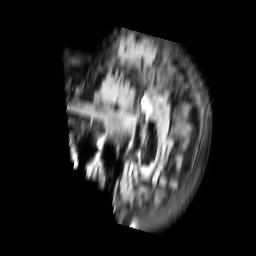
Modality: FLAIR
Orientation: sagittal
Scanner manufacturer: philips
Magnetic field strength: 3 T
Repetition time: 11 s
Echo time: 0.12 s